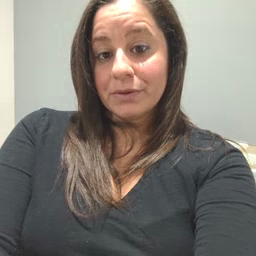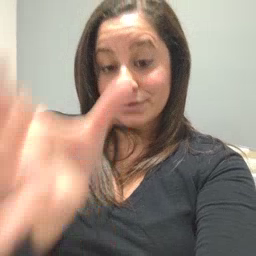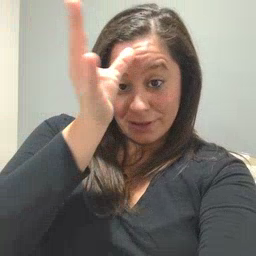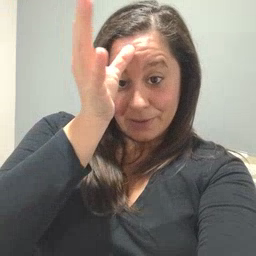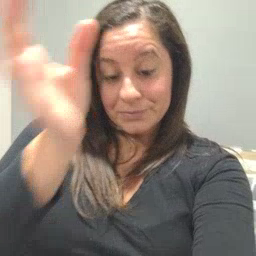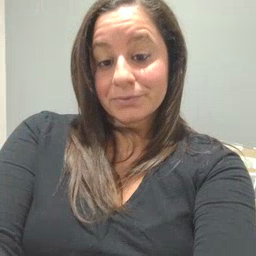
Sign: dad